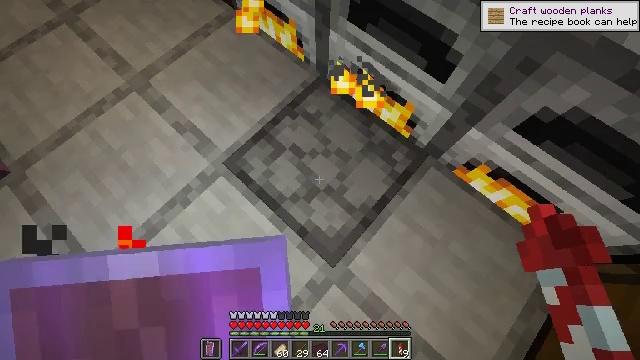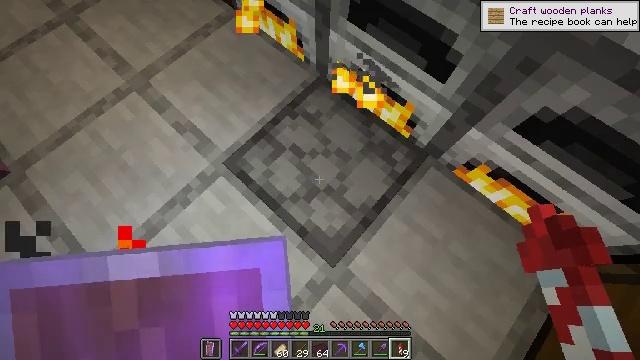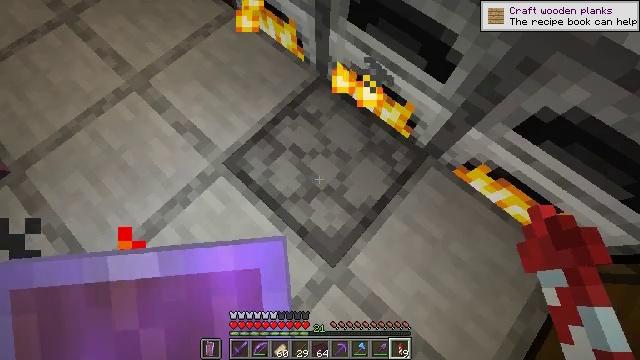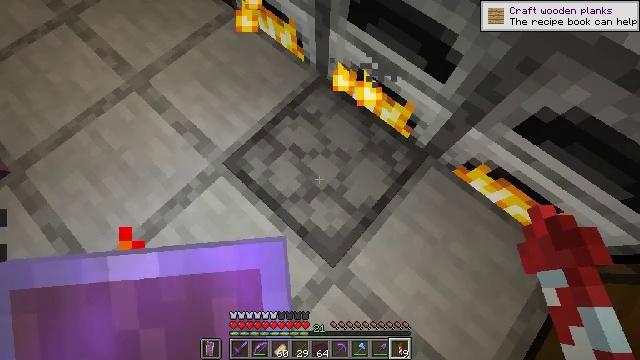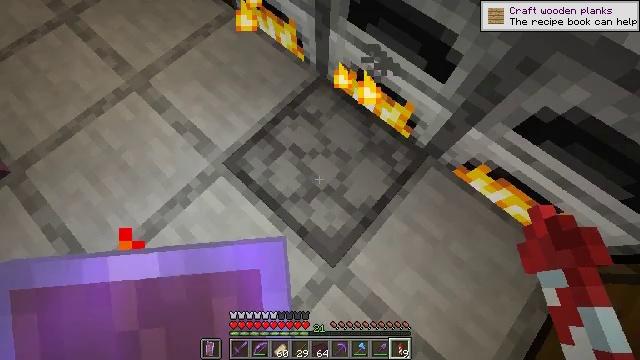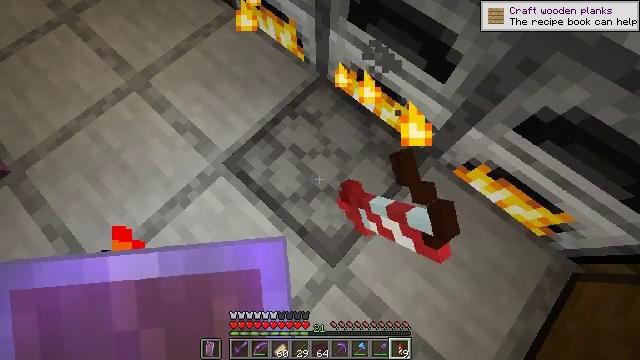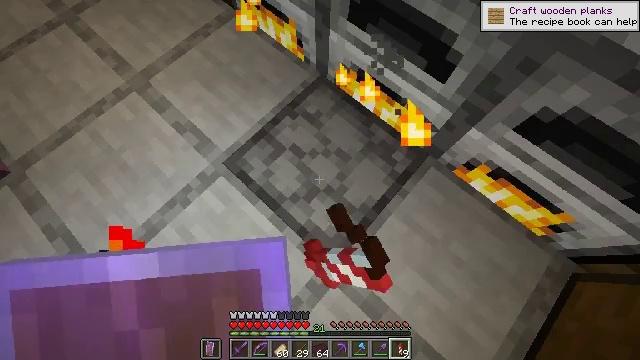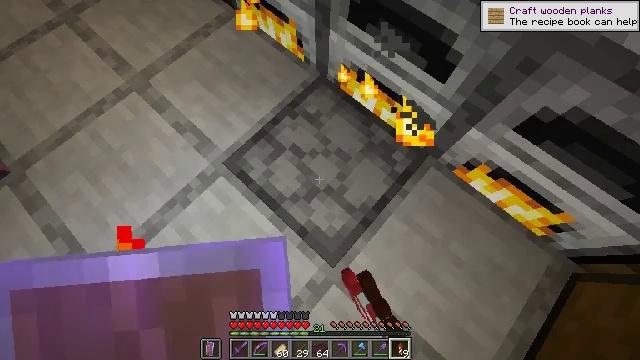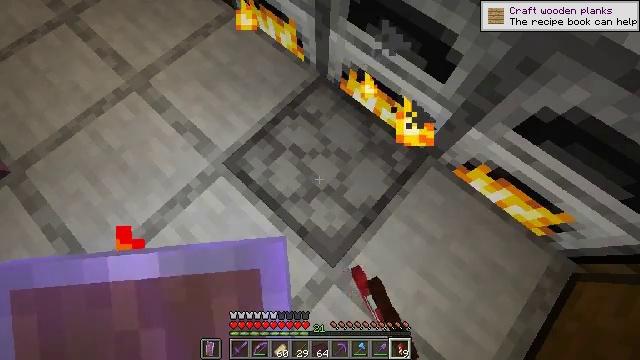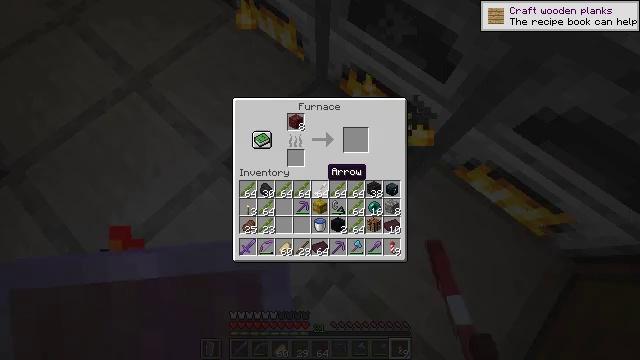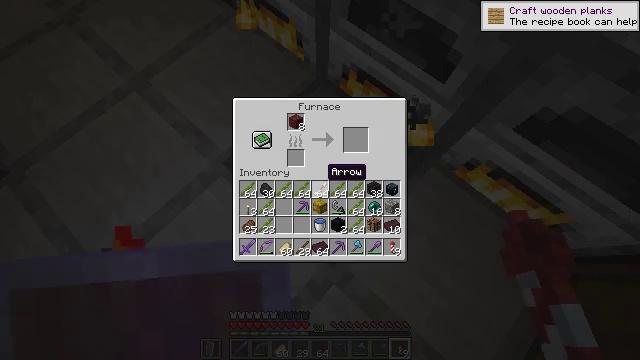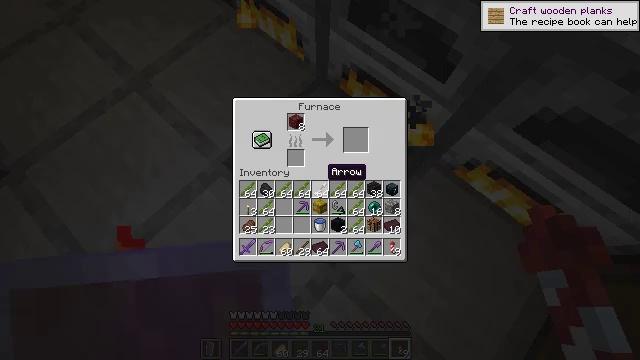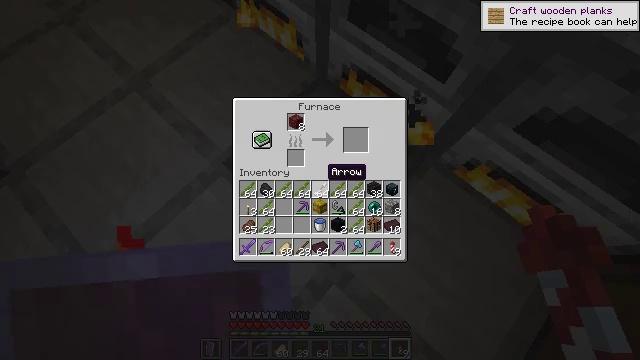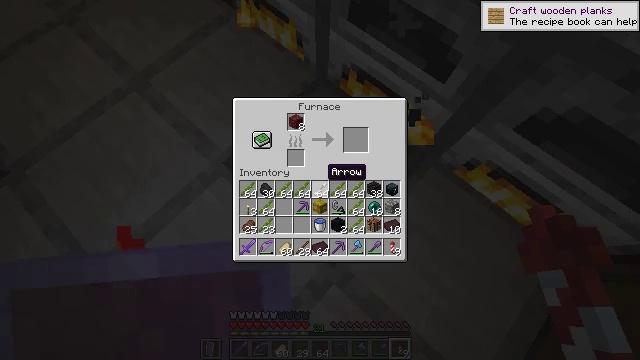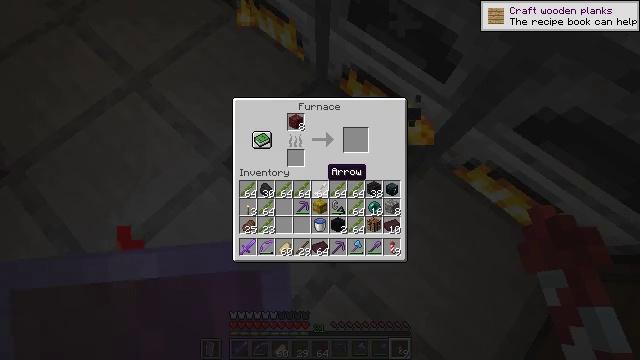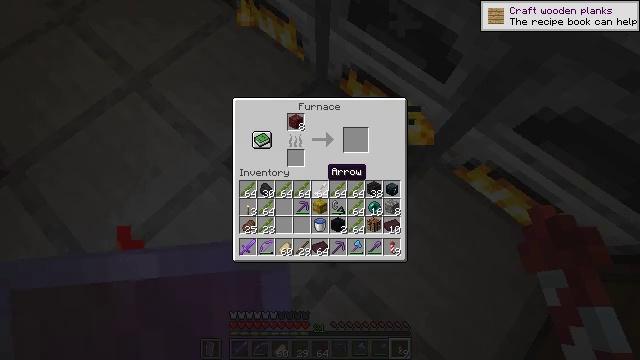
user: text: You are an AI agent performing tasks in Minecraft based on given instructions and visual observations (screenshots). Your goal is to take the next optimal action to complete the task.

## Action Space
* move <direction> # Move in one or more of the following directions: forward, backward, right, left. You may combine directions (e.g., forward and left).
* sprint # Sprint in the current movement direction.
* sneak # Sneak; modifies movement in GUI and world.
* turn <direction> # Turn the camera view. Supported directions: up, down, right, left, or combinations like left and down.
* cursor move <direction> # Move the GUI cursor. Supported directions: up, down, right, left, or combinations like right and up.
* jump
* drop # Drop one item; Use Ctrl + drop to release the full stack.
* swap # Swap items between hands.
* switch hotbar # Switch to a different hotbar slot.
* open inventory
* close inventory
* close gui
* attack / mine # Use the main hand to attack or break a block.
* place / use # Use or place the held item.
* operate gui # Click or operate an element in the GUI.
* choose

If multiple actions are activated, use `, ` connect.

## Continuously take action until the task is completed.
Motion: motion action
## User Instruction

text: Get nether bricks by smelting netherrack.
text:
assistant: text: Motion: no_op
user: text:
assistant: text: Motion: no_op
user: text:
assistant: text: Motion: no_op
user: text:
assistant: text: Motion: use / place
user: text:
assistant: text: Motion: use / place
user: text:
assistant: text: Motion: use / place
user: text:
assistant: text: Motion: no_op
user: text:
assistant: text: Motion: no_op
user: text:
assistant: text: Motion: no_op
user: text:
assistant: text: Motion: no_op
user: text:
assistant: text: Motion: no_op
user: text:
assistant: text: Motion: no_op
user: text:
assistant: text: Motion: no_op
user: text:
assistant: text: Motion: no_op
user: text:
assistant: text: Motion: no_op
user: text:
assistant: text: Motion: no_op
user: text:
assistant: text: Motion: no_op
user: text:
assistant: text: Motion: no_op
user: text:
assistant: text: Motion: no_op
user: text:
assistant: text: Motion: no_op
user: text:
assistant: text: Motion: no_op
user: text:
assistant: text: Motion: no_op
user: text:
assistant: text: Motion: no_op
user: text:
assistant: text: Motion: no_op
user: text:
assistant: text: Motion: no_op
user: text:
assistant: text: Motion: no_op
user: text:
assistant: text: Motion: sneak
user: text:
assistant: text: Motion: sneak
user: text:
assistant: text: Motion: sneak
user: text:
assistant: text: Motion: sneak